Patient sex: F
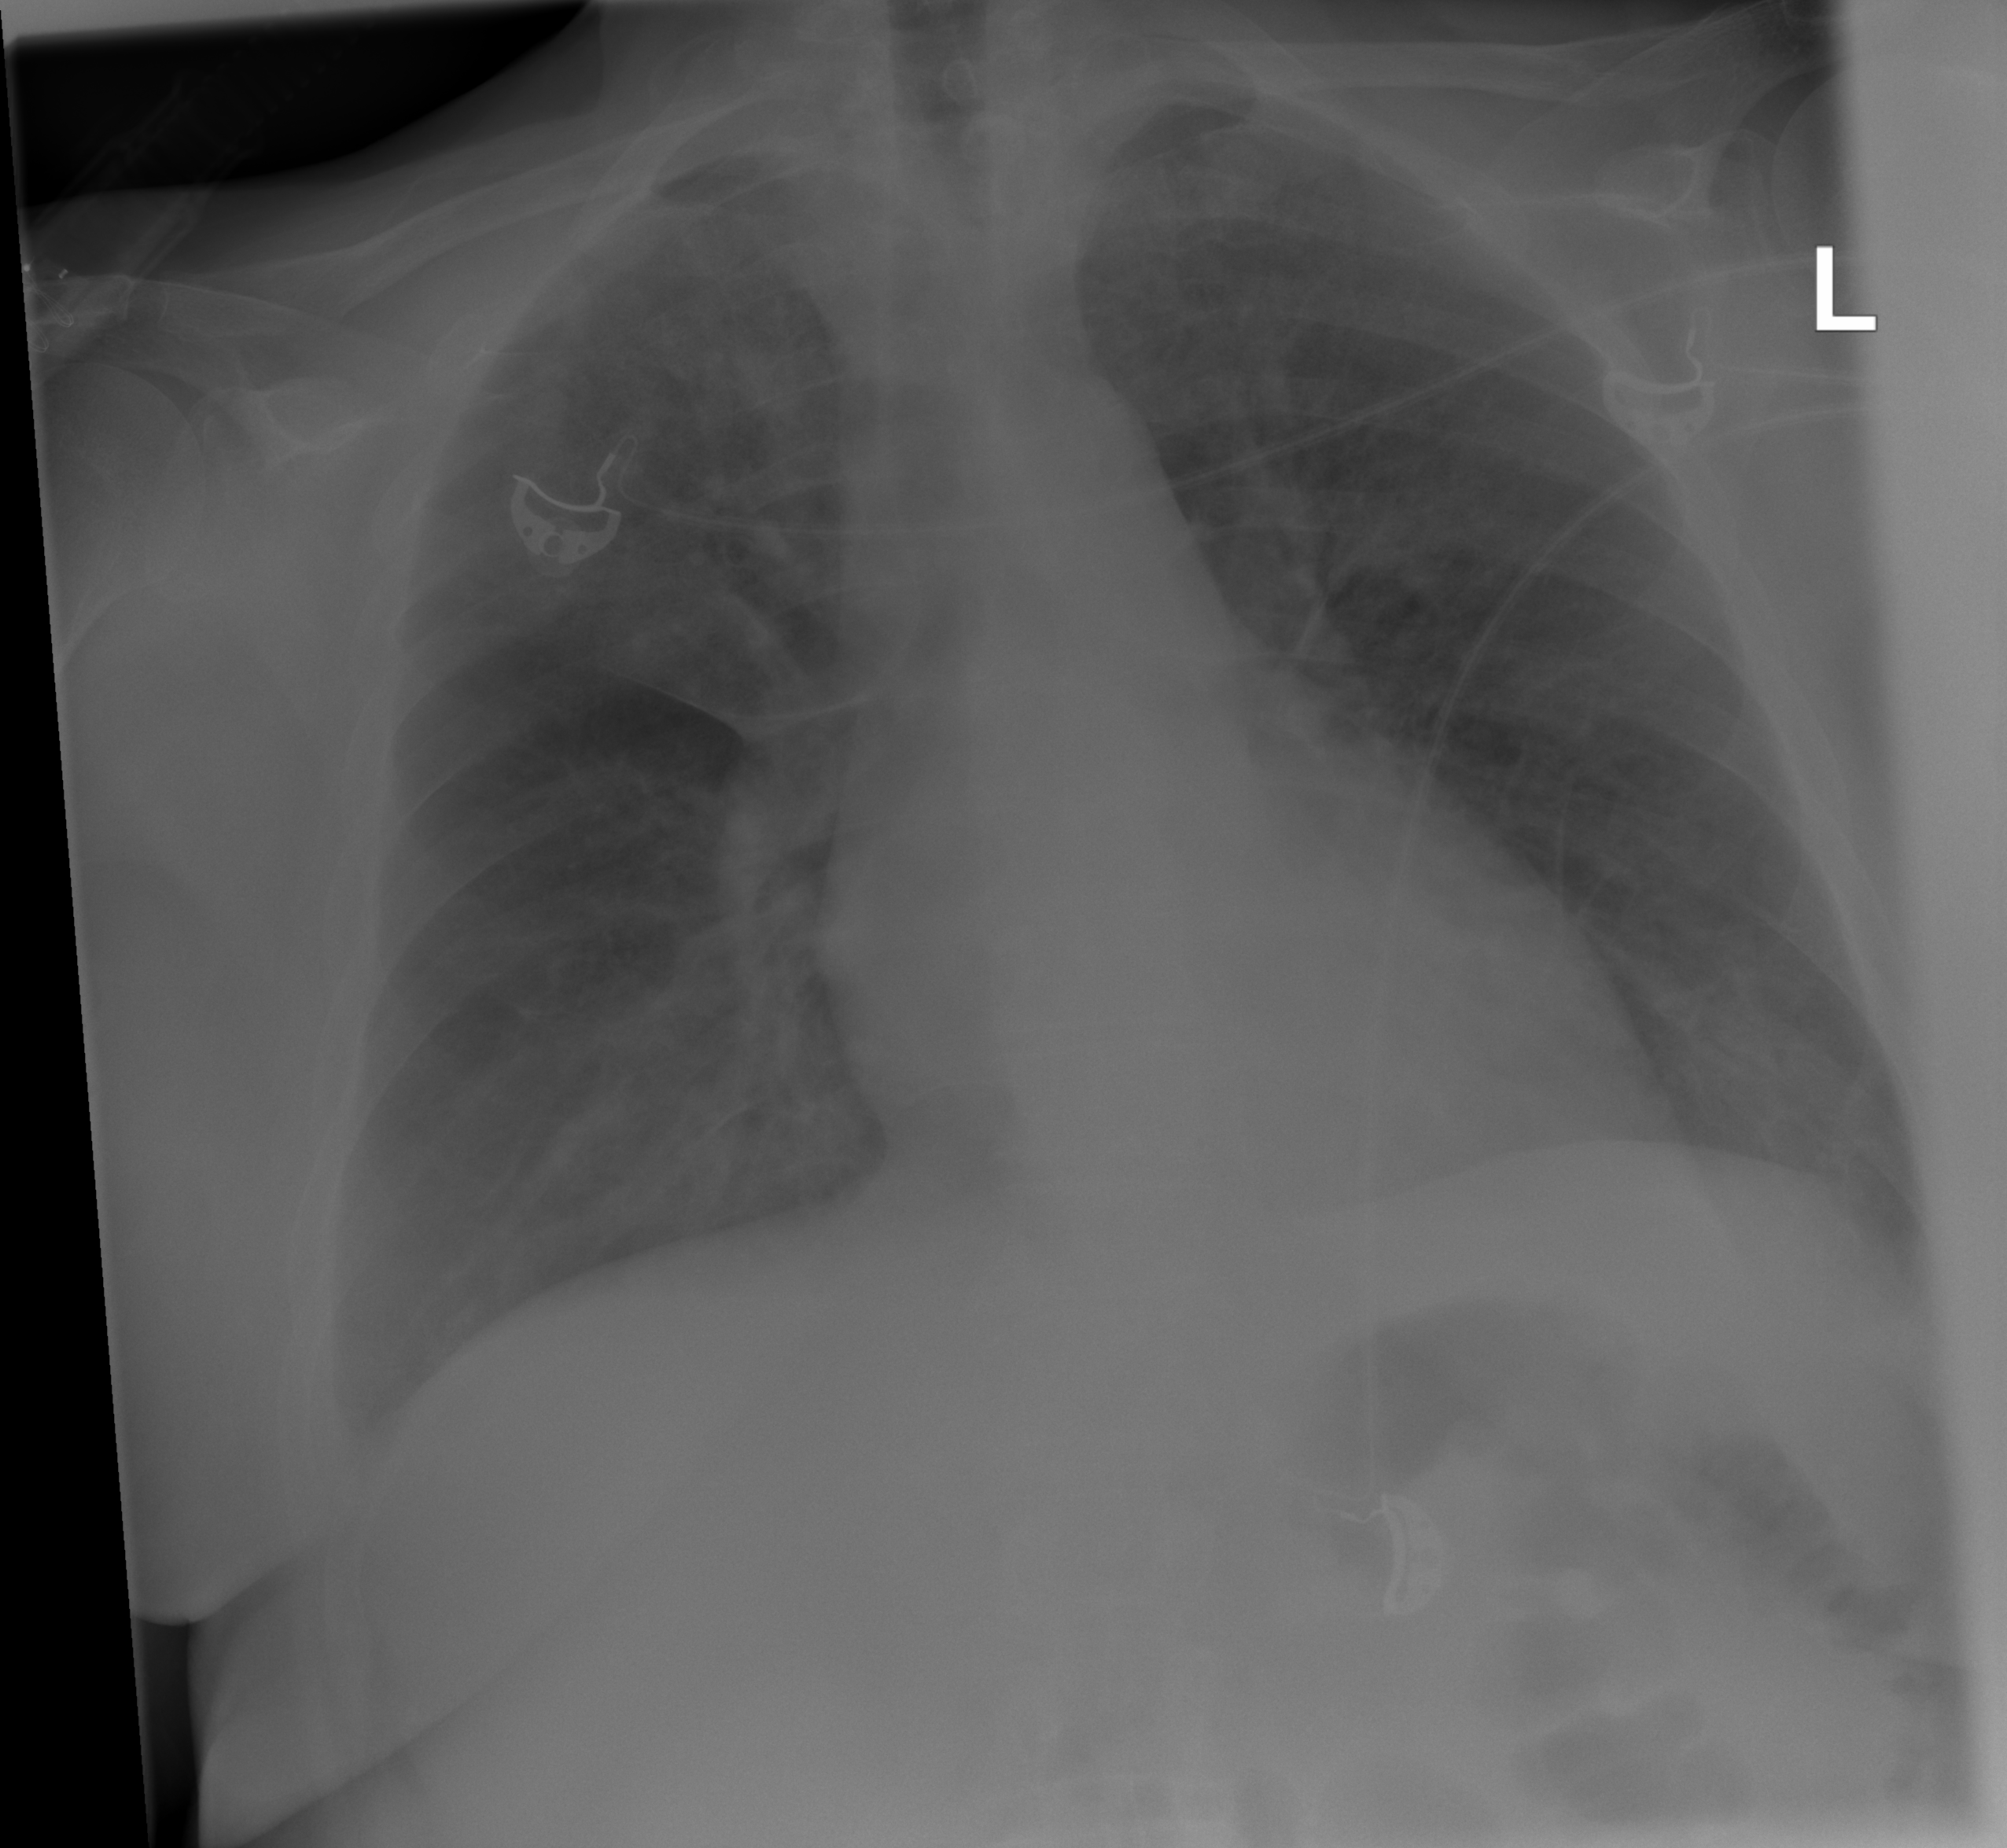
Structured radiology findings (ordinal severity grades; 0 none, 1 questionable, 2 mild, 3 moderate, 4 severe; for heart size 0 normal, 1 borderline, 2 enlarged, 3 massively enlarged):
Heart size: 2
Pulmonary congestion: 2
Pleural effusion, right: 1
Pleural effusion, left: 1
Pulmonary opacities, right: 1
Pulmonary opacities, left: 1
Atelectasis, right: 2
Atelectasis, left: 2